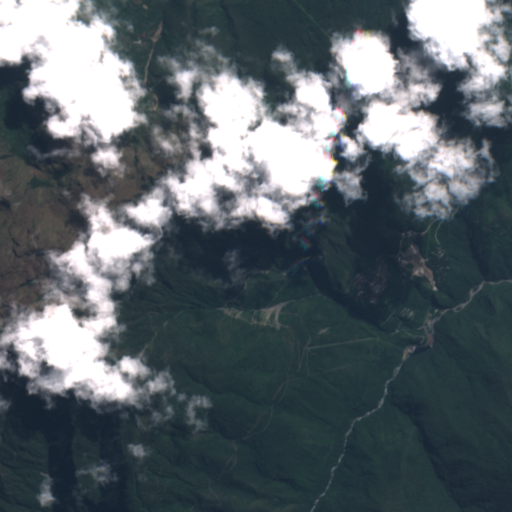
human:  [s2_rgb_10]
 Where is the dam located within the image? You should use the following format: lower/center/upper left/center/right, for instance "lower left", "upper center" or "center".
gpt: The dam is located in the lower right of the image.
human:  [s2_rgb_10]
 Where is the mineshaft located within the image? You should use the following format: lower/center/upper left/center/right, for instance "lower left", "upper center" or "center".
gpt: The mineshaft is located in the center right of the image.
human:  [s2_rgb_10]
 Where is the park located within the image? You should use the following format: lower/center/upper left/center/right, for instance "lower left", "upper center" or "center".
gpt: The park is located in the center right of the image.
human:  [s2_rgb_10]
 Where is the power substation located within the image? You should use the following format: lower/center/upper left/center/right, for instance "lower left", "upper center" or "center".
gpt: The power substation is located in the lower right of the image.
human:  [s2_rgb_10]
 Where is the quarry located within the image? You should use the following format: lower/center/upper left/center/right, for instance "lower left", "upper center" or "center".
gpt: The quarry is located in the center right of the image.
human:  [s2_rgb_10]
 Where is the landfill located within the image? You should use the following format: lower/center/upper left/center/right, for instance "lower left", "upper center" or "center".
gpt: There is no landfill in the image.